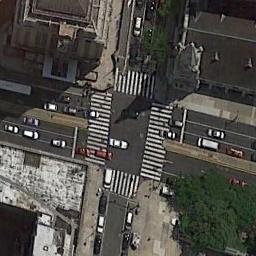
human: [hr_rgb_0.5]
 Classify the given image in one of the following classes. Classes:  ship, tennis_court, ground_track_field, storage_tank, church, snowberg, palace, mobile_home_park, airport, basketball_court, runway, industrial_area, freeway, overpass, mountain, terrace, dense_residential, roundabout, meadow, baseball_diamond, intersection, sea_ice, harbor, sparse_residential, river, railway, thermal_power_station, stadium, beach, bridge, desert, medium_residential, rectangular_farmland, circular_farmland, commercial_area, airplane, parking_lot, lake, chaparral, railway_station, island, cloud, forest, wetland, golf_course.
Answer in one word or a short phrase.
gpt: intersection